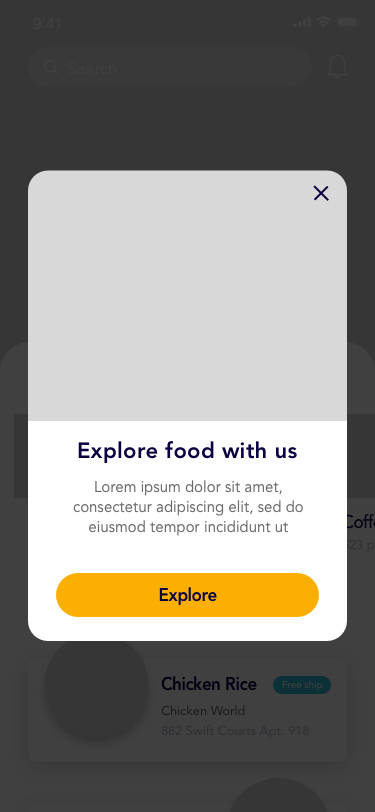
Text in this UI design:
Search
Search
Top categories
Burgers
1126 places
American
142 places
Pizza
365 places
523 places
Coffee
Popular this week
Chicken Rice
882 Swift Courts Apt. 918
Chicken World
Free ship
Explore food with us
Lorem ipsum dolor sit amet, consectetur adipiscing elit, sed do eiusmod tempor incididunt ut
Explore